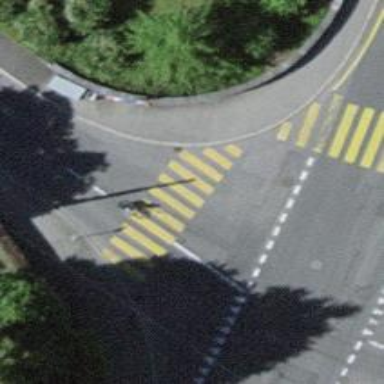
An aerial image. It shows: Kerb serving as barrier.